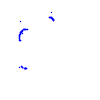
Particle: kaon